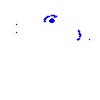
Particle: electron